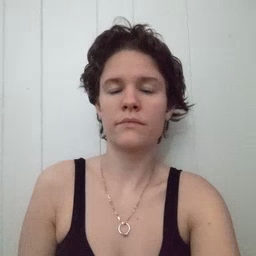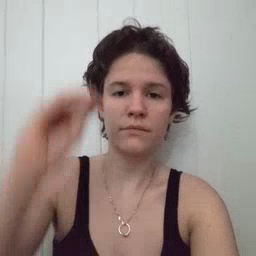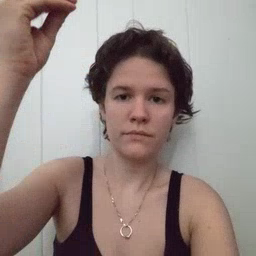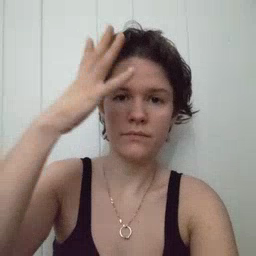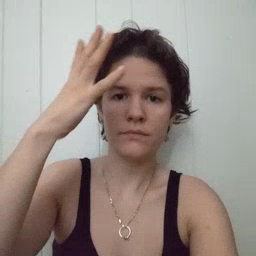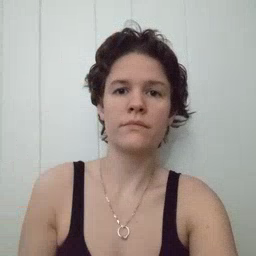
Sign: sun